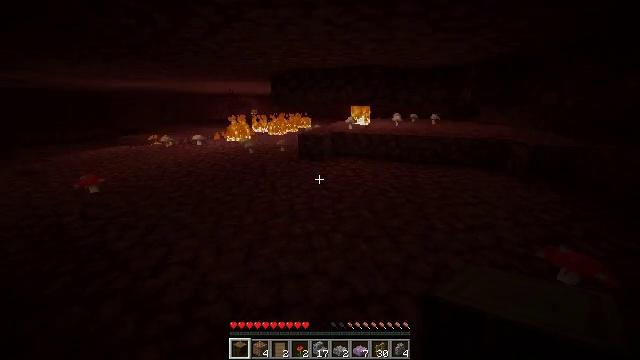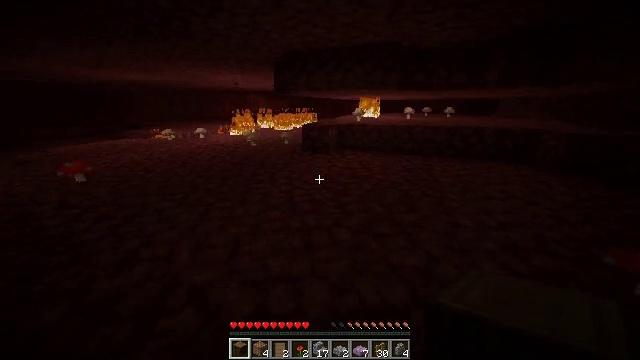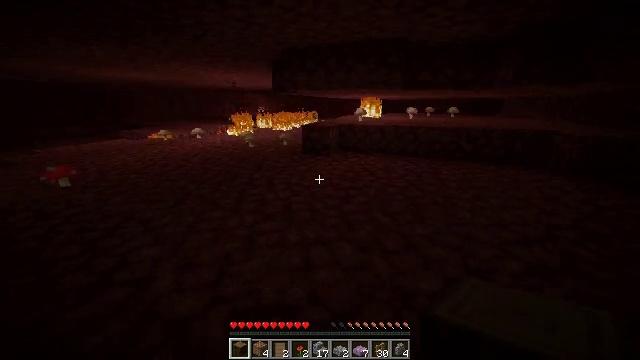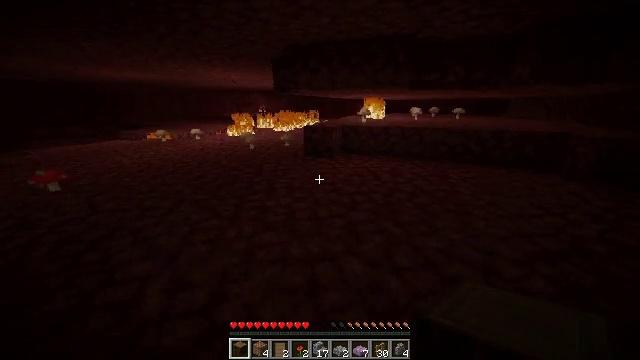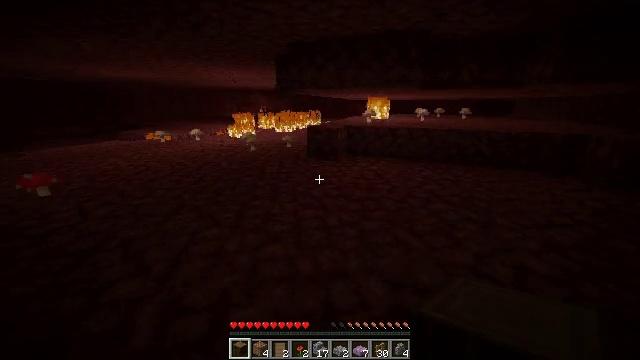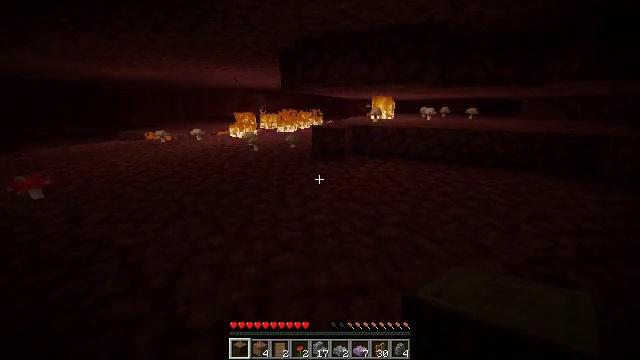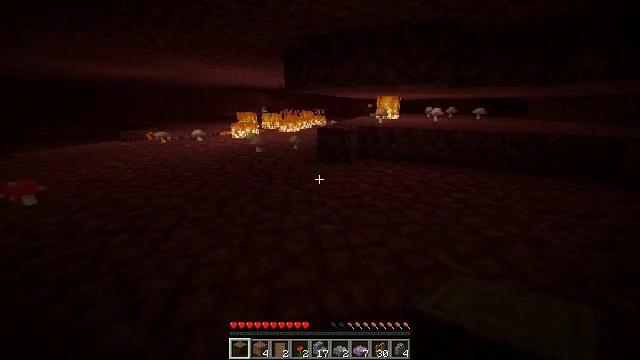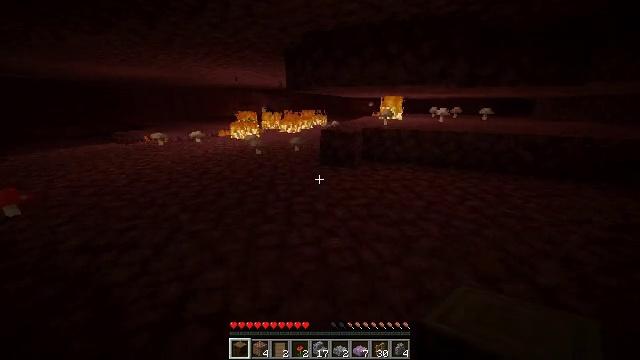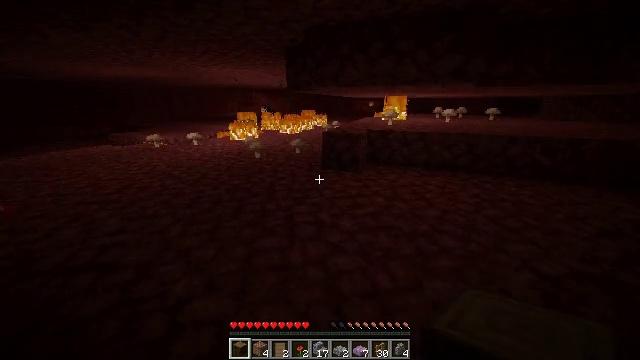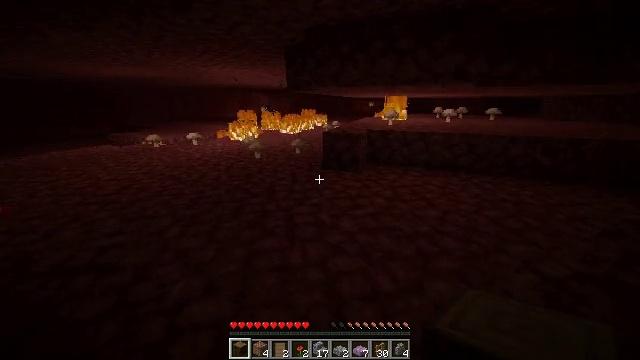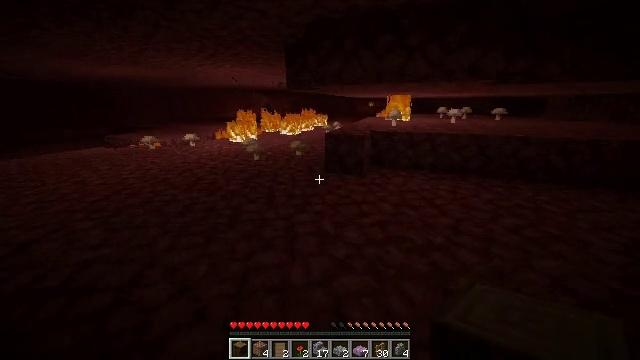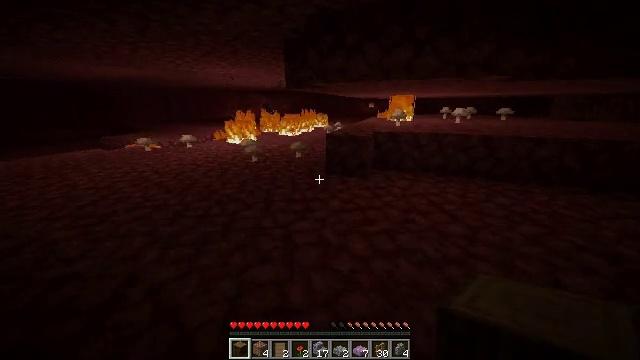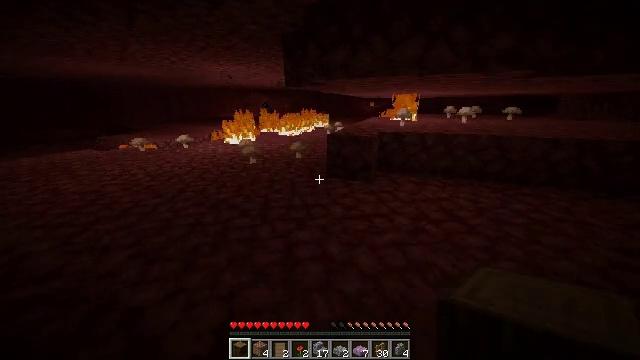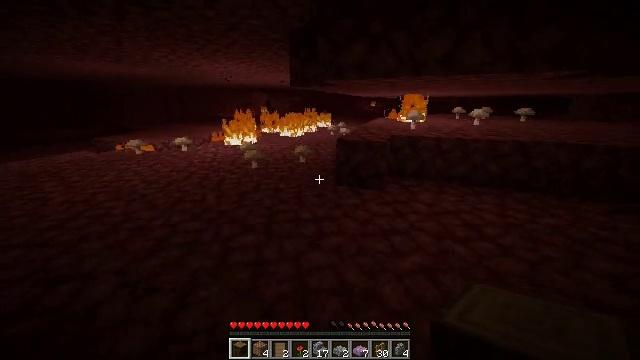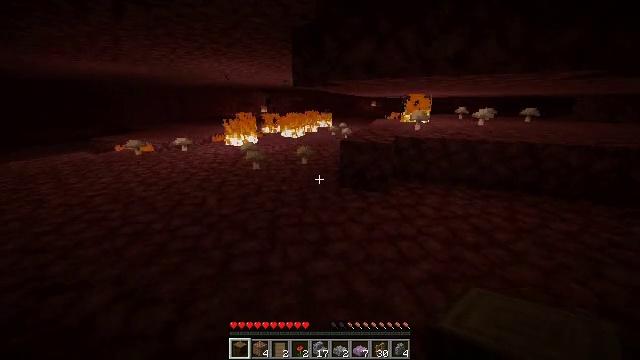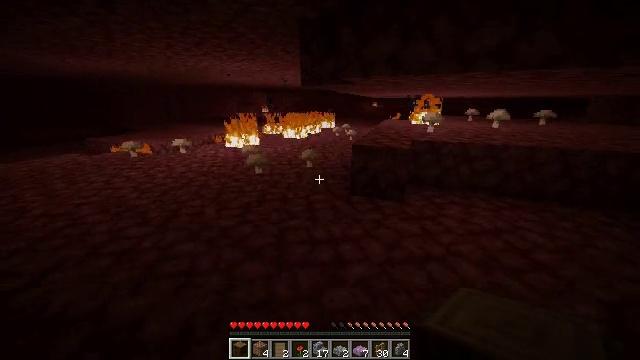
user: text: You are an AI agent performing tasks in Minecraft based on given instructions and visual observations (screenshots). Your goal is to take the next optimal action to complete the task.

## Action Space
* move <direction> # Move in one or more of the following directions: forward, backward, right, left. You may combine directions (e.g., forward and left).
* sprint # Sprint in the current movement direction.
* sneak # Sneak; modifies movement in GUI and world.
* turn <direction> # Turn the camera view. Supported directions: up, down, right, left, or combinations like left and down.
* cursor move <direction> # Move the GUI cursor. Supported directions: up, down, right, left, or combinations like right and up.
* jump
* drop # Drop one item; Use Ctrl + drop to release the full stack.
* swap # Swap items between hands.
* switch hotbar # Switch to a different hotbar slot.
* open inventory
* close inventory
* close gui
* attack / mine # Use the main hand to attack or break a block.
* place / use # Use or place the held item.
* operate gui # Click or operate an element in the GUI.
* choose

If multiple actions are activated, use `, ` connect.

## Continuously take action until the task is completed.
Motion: motion action
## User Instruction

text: Break the fire block.
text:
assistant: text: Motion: move forward and move left, sprint, turn left
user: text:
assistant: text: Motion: move forward and move left, sprint
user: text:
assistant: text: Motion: move forward and move left, sprint
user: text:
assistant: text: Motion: move forward and move left, sprint
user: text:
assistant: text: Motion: move forward and move left, sprint
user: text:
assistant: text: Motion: move forward, sprint
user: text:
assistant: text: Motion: move forward, sprint
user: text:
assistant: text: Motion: move forward, sprint
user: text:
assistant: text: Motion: move forward, sprint
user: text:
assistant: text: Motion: move forward, sprint
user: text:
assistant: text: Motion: move forward, sprint
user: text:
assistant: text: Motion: move forward and move left, sprint
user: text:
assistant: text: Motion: move forward and move left, sprint
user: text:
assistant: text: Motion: move forward and move left, sprint
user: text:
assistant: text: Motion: move forward, sprint
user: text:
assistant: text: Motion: move forward, sprint
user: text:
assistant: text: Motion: move forward, sprint
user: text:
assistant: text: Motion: move forward, sprint
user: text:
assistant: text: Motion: move forward, sprint
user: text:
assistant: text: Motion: move forward, sprint
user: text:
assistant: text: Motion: move forward, sprint
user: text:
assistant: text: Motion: move forward, sprint
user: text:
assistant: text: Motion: move forward, sprint
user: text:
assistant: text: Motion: move forward and move left, sprint
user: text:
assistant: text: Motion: move forward and move left, sprint
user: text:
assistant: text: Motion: move forward and move left, sprint
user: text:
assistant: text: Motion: move forward, sprint
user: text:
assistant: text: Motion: move forward, sprint
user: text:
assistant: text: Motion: move forward, sprint
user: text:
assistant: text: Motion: move forward, sprint